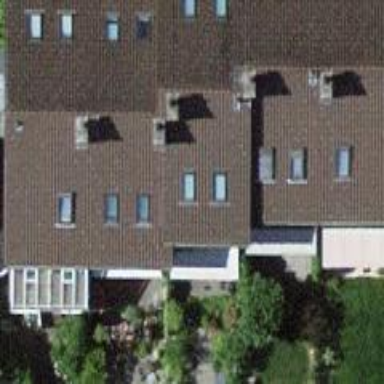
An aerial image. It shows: Terrace-style building with gabled roof.